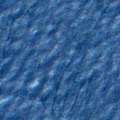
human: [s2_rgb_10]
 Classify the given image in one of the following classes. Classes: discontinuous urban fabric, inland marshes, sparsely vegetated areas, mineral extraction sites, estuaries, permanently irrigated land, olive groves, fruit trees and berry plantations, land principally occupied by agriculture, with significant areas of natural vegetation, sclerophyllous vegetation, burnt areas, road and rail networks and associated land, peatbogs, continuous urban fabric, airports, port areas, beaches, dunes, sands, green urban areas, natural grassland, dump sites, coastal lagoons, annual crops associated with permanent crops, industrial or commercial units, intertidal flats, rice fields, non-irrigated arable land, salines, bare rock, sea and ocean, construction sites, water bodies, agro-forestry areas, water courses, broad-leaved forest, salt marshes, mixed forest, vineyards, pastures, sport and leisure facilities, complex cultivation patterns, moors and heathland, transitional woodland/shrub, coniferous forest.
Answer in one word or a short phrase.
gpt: sea and ocean